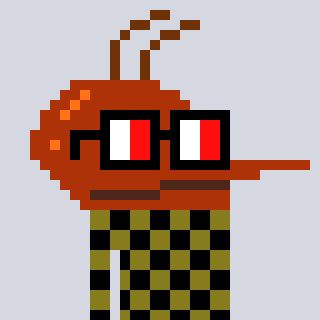
a pixel art character with square glasses with black frames and red eyes, a mosquito-shaped head and a gunk-colored body on a cool background